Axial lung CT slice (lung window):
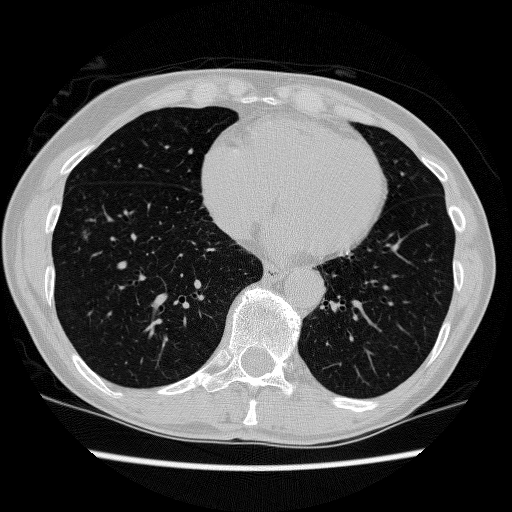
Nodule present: no